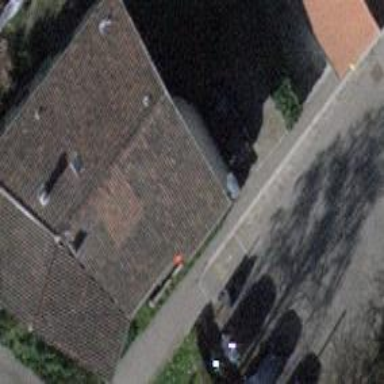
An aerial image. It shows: Asphalt sidewalk along the footway.